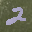
Label: 2